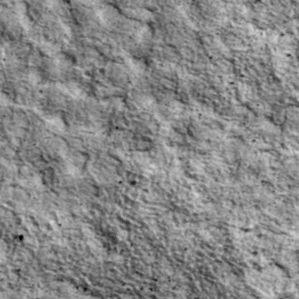
Label: non_frost